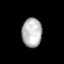
Tissue: lung
Cell type: Epithelial cells
Senescence score: 0.1753
Nuclear area (px): 565
Mean DAPI intensity: 185.127